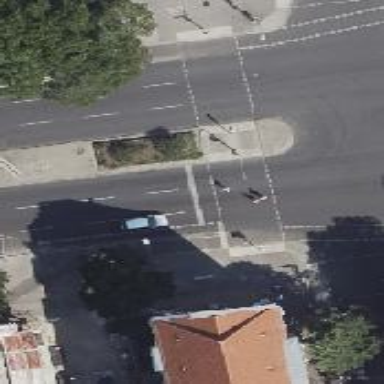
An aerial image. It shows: Crossing with traffic signals.